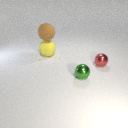
small red metal sphere to the right of large yellow rubber sphere